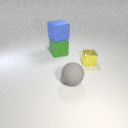
small yellow metal cube to the right of large gray rubber sphere